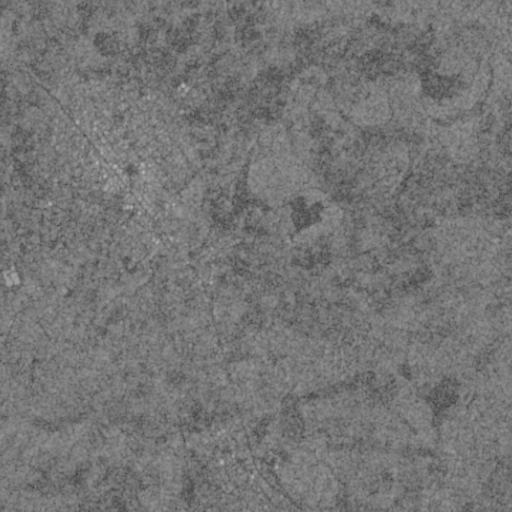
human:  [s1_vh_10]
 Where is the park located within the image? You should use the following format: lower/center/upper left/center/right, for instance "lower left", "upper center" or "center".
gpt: The park is located in the center left of the image.
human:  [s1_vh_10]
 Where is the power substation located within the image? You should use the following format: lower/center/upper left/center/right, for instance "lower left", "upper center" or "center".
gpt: The power substation is located in the center of the image.
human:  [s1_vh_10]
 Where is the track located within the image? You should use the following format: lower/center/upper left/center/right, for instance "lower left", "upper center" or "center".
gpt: There is no track in the image.

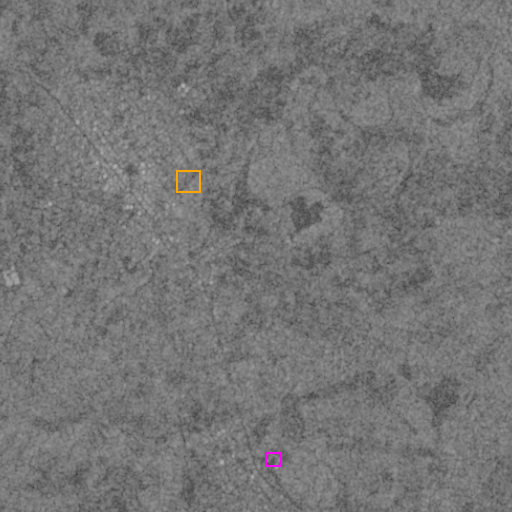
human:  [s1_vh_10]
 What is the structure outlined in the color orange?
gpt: The structure outlined in orange is a park.
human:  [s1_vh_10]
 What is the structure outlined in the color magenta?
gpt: The structure outlined in magenta is a building.
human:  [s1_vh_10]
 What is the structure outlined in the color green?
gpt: There is no green outline.